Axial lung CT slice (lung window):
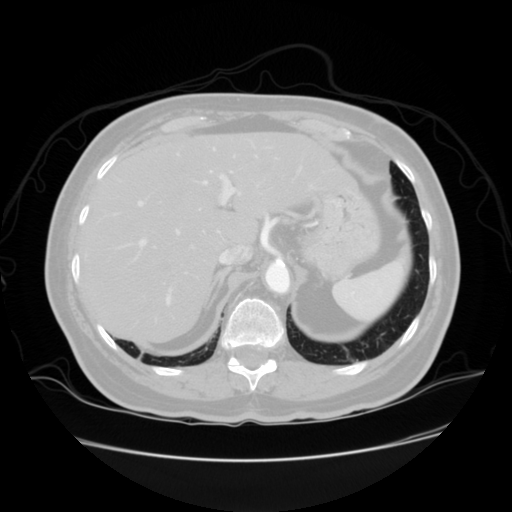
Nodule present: no